Question: In iOS5 i want to load Youtube movies, and i done it with:
'''
- (void)embedYouTube:(NSString *)urlString frame:(CGRect)frame {
NSString *embedHTML = @"<html><head><style type="text/css">body {background-color: transparent;color: white;}</style></head><body style="margin:0"><embed id="yt" src="%@" type="application/x-shockwave-flash" width="%0.0f" height="%0.0f"></embed></body></html>";
NSString *html = [NSString stringWithFormat:embedHTML, urlString, frame.size.width, frame.size.height];
videoView = [[UIWebView alloc] initWithFrame:frame];
[videoView loadHTMLString:html baseURL:nil];
[self.view addSubview:videoView];
'''
}
calling by:
'''
[self embedYouTube:@"http://www.youtube.com/v/PqtUSSdf8b4" frame:CGRectMake(0, 0, self.view.frame.size.width, 100)];
'''
And i have standard Youtube frame with "done" button. When i hit done button i'm redirect to my root VC. why? how can i get to my VC (the one when i'm calling it) ?
EDIT:
I have MainVC and DetailVC. MainVC calls DetailVC as a 'ModalViewController'. From there I call this 'embedYouTube' method. When i'm hitting done on this screen:

i'm returning to MainVC not DetailVC. Why? How to catch this event?
EDIT:
And iOS 6 displays only black background - nothing. Why?
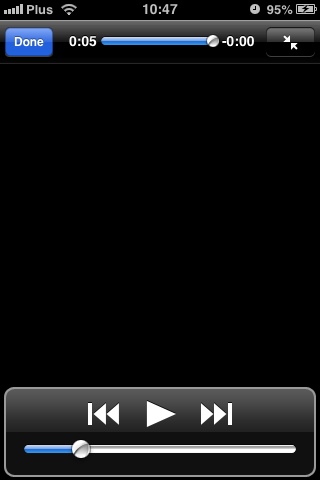
Answer: The fullscreen video player will dismiss when you tap the done button, this is encapsulated into that full screen player which the system automatically presents as part of this youtube/flash safari embed trick. You shouldn't try to do anything when this is used.
About iOS 6 - iOS 6 no longer supports this way of embedding YouTube videos in your application (<URL>
> As of iOS 6, embedded YouTube URLs in the form of
<URL> will no longer work. These
URLs are for viewing the video on the YouTube site, not for embedding
in web pages. Instead, the format that should be used is described
here: <URL>.